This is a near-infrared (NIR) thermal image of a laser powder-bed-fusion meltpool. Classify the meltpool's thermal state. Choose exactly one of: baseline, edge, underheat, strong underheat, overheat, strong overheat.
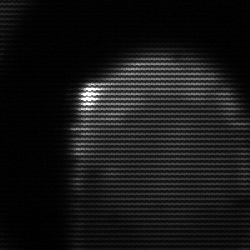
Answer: edge